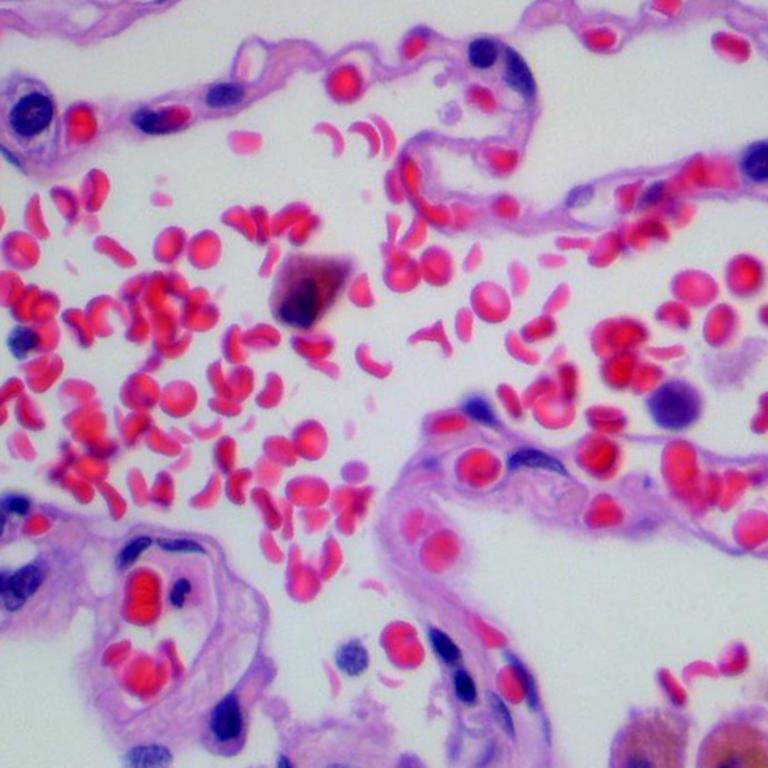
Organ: lung
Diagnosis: benign